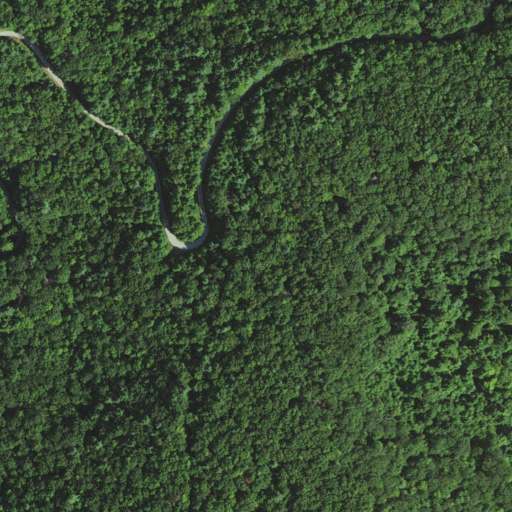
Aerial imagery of gap in North Carolina named Durham Gap containing deciduous forest and mixed forest